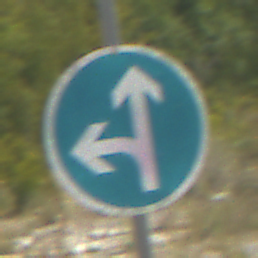
Verkehrszeichen: VorgeschriebeneFahrtrichtungGeradeausOderLinks
Umgebung: Outdoor, Suburban
Tageszeit: Midday
Wetter: PartlyCloudy
Licht: Natural
Jahreszeit: Summer
Kontrast: HighContrast